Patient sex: M
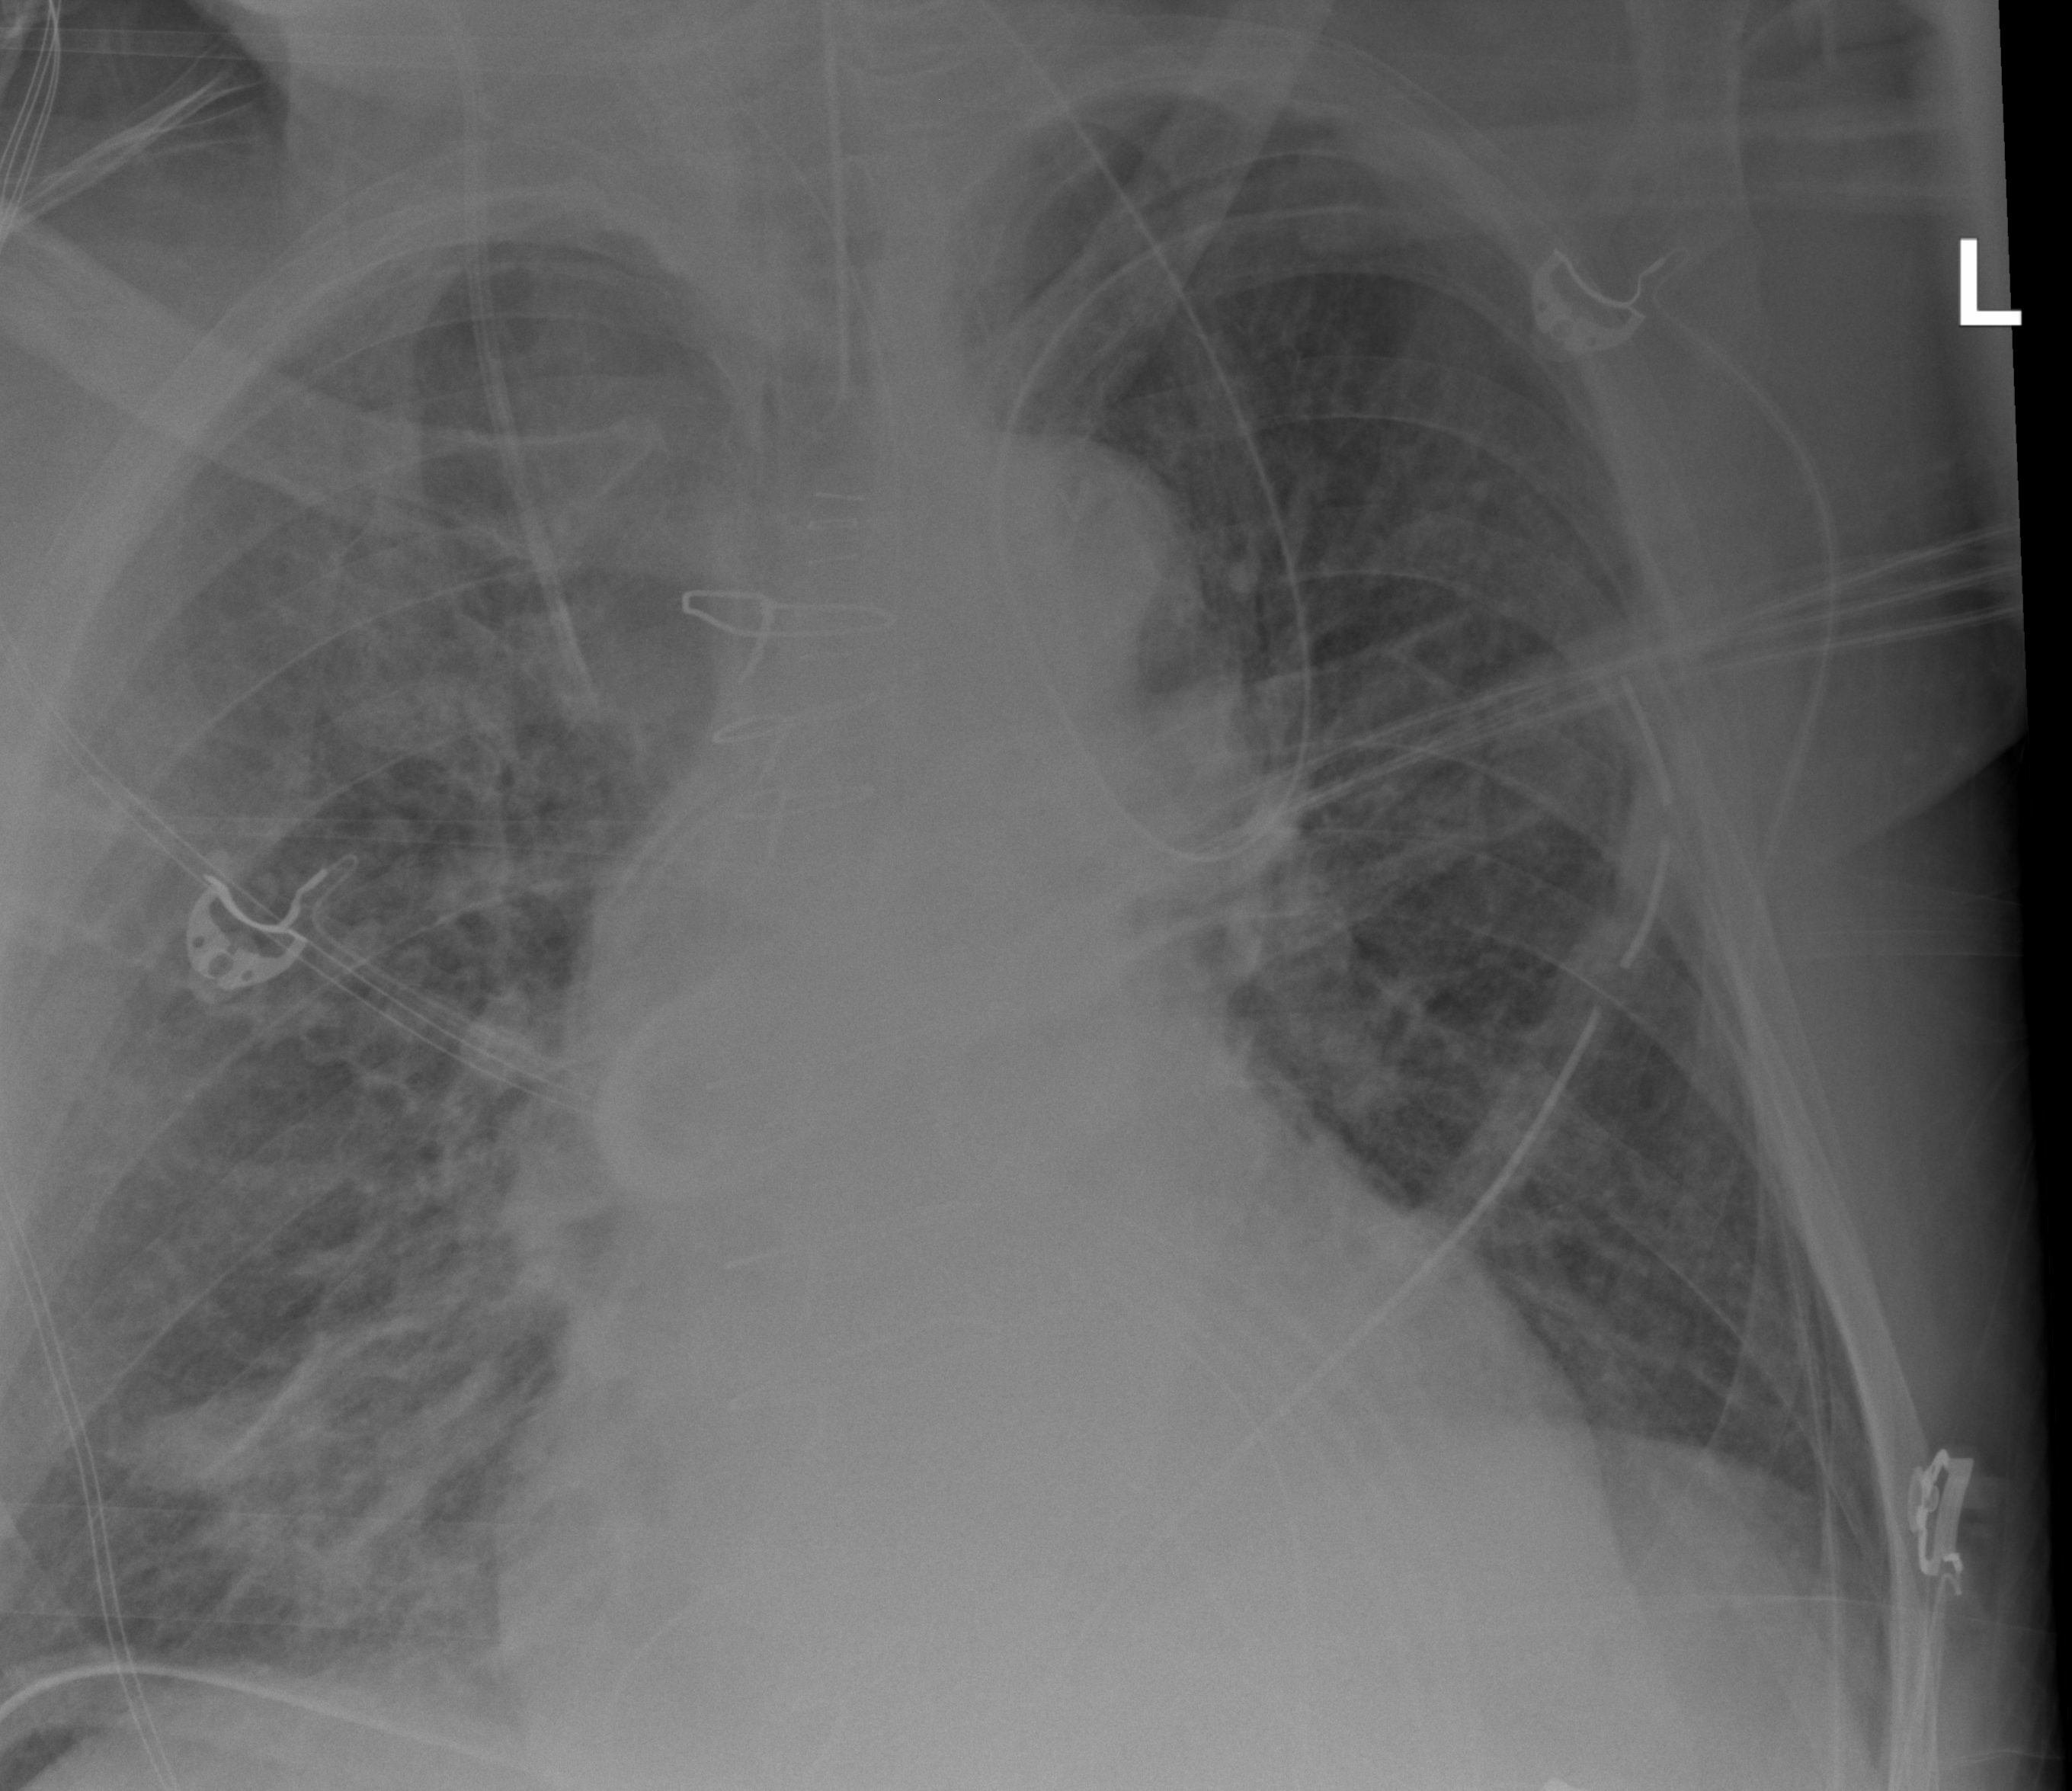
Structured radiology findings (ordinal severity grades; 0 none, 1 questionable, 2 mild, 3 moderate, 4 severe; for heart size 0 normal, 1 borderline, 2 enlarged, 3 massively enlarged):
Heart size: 1
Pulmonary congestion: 2
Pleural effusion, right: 0
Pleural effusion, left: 0
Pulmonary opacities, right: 3
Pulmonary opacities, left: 2
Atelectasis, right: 2
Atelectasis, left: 2